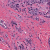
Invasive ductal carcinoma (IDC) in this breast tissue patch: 1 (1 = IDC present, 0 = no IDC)